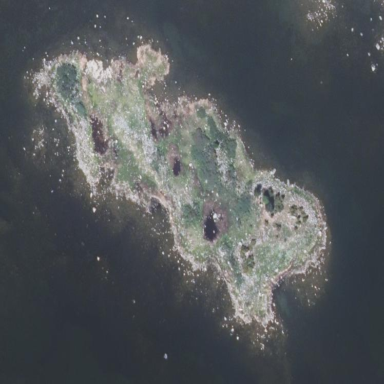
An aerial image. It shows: Island with natural coastline.